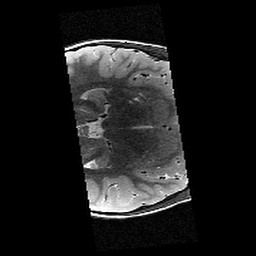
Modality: T2w
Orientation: axial
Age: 10
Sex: female
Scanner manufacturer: siemens
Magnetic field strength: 3 T
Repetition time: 9.23 s
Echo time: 0.067 s